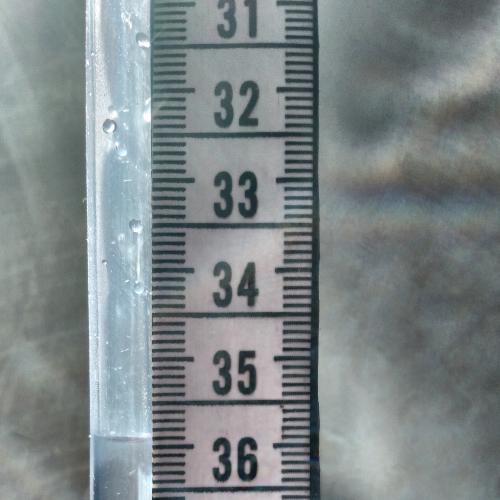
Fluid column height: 35.9 cm